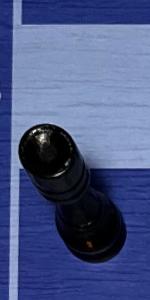
Label: Rook_Black